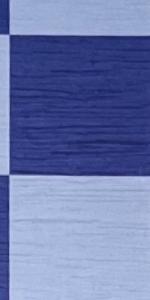
Label: Empty